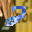
Label: 2